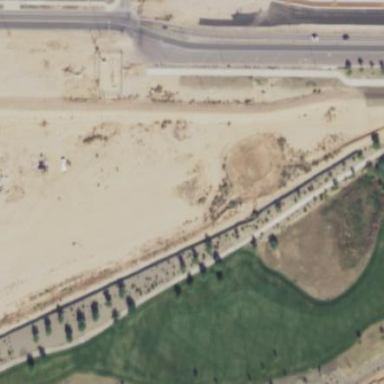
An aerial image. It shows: Rough grass surface in golf course setting.